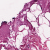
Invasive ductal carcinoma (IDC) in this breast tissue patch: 0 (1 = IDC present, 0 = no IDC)